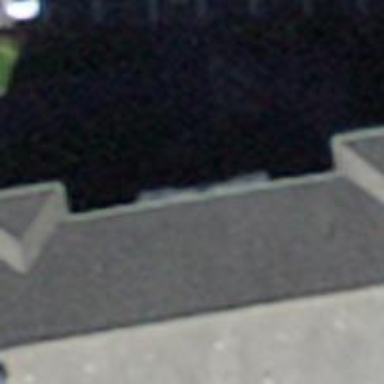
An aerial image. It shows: Image showing building with apartments.